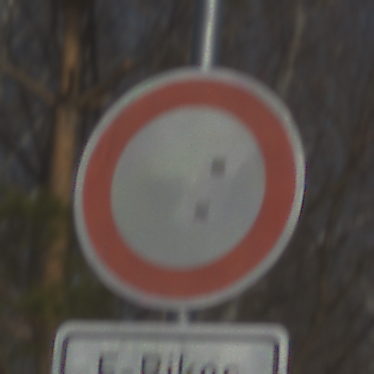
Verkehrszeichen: VerbotFahrzeugeAllerArt
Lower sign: BesondereFahrzeugeUndTransportgueter13
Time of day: MorningAfternoon
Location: Outdoor (Suburban)
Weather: PartlyCloudy
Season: NotSpecified
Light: Natural